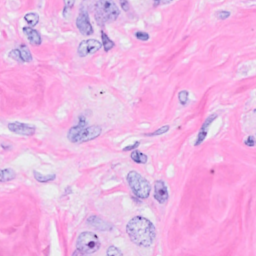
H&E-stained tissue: Breast